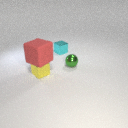
small green metal sphere to the right of small yellow metal cube